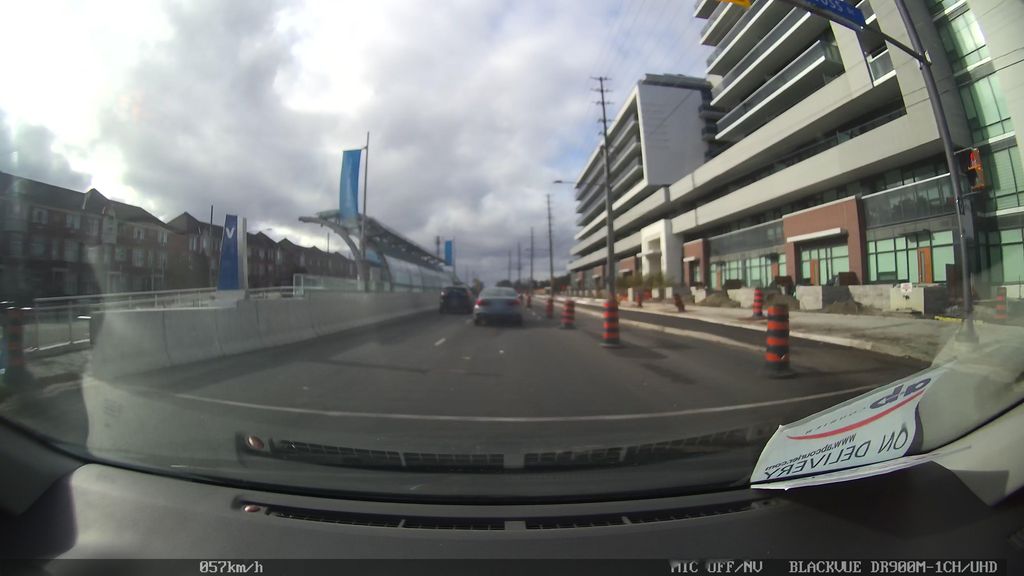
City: toronto